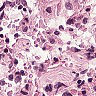
Metastatic tissue present: no